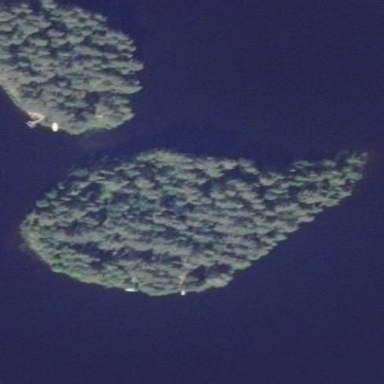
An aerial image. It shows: Islet.